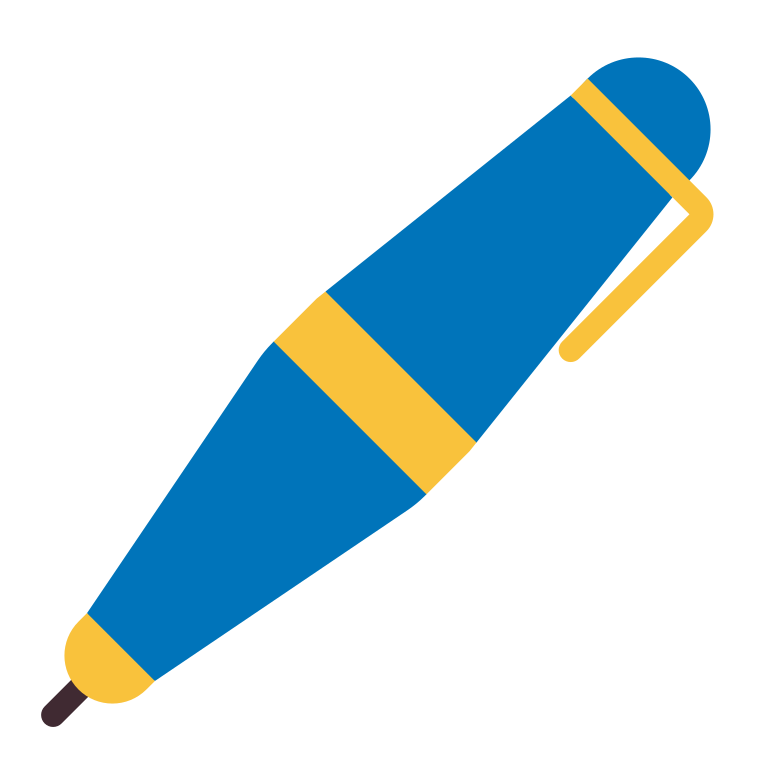
pen flat